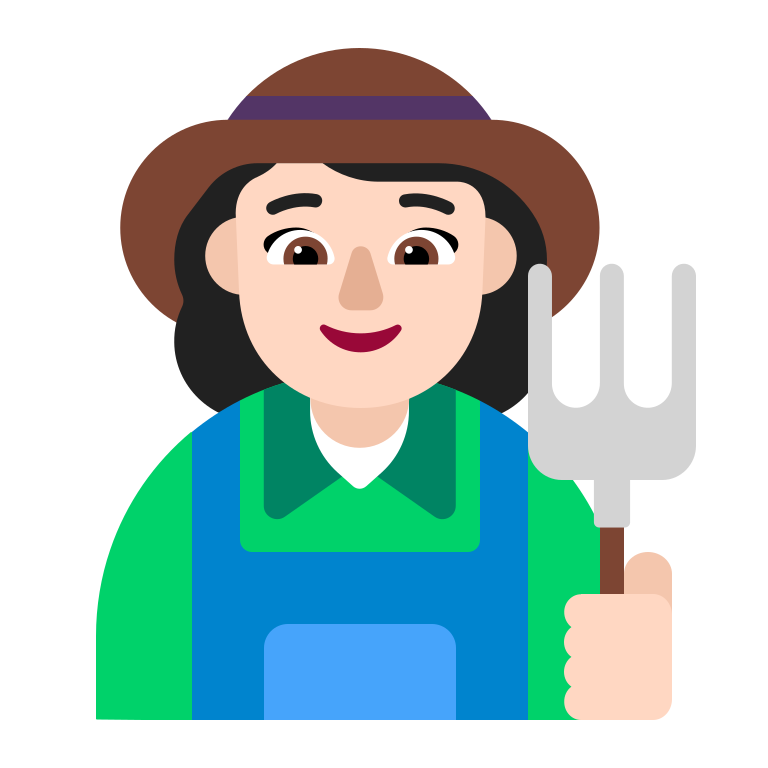
woman farmer flat light